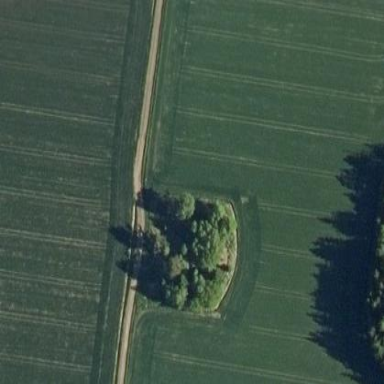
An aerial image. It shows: Beautiful woodland area.